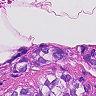
Metastatic tissue present: yes